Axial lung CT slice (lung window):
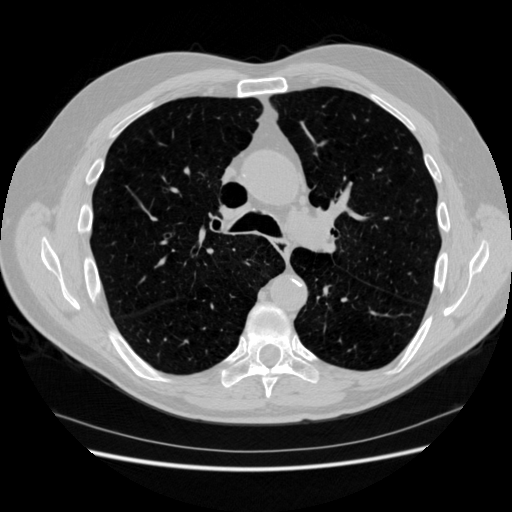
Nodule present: no